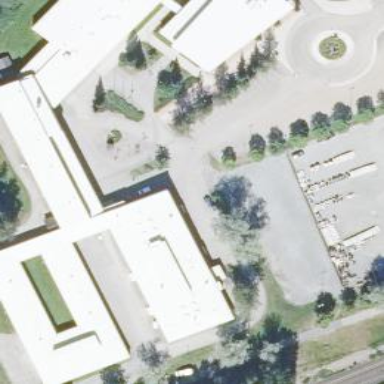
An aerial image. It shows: School building.